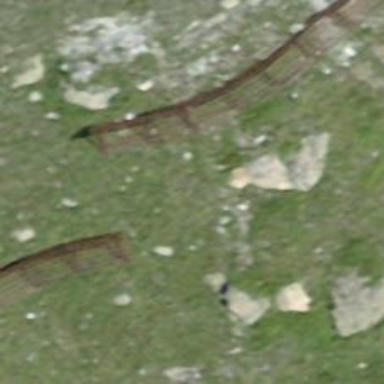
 designed to mitigate snow accumulations in specific area."